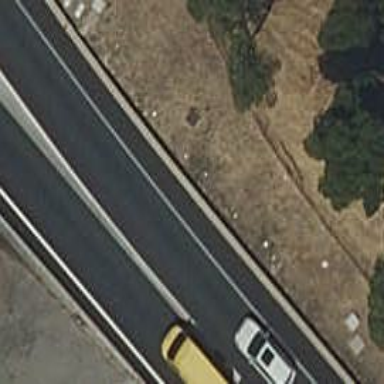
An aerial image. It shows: Jersey wall barrier.